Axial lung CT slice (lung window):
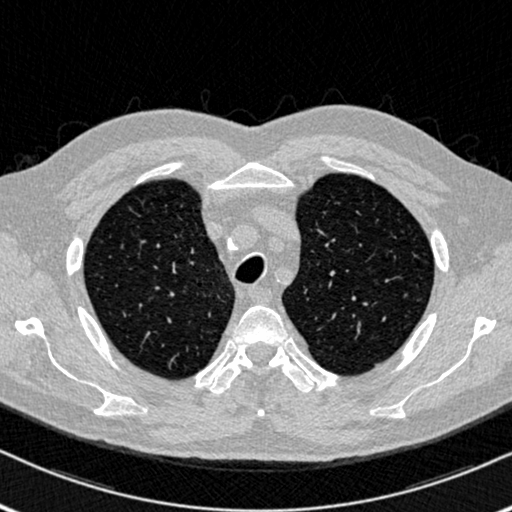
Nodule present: no